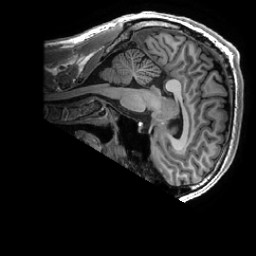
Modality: T1w
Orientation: sagittal
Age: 26
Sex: male
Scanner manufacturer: ge
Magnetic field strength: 3 T
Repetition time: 0.0073 s
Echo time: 0.003 s